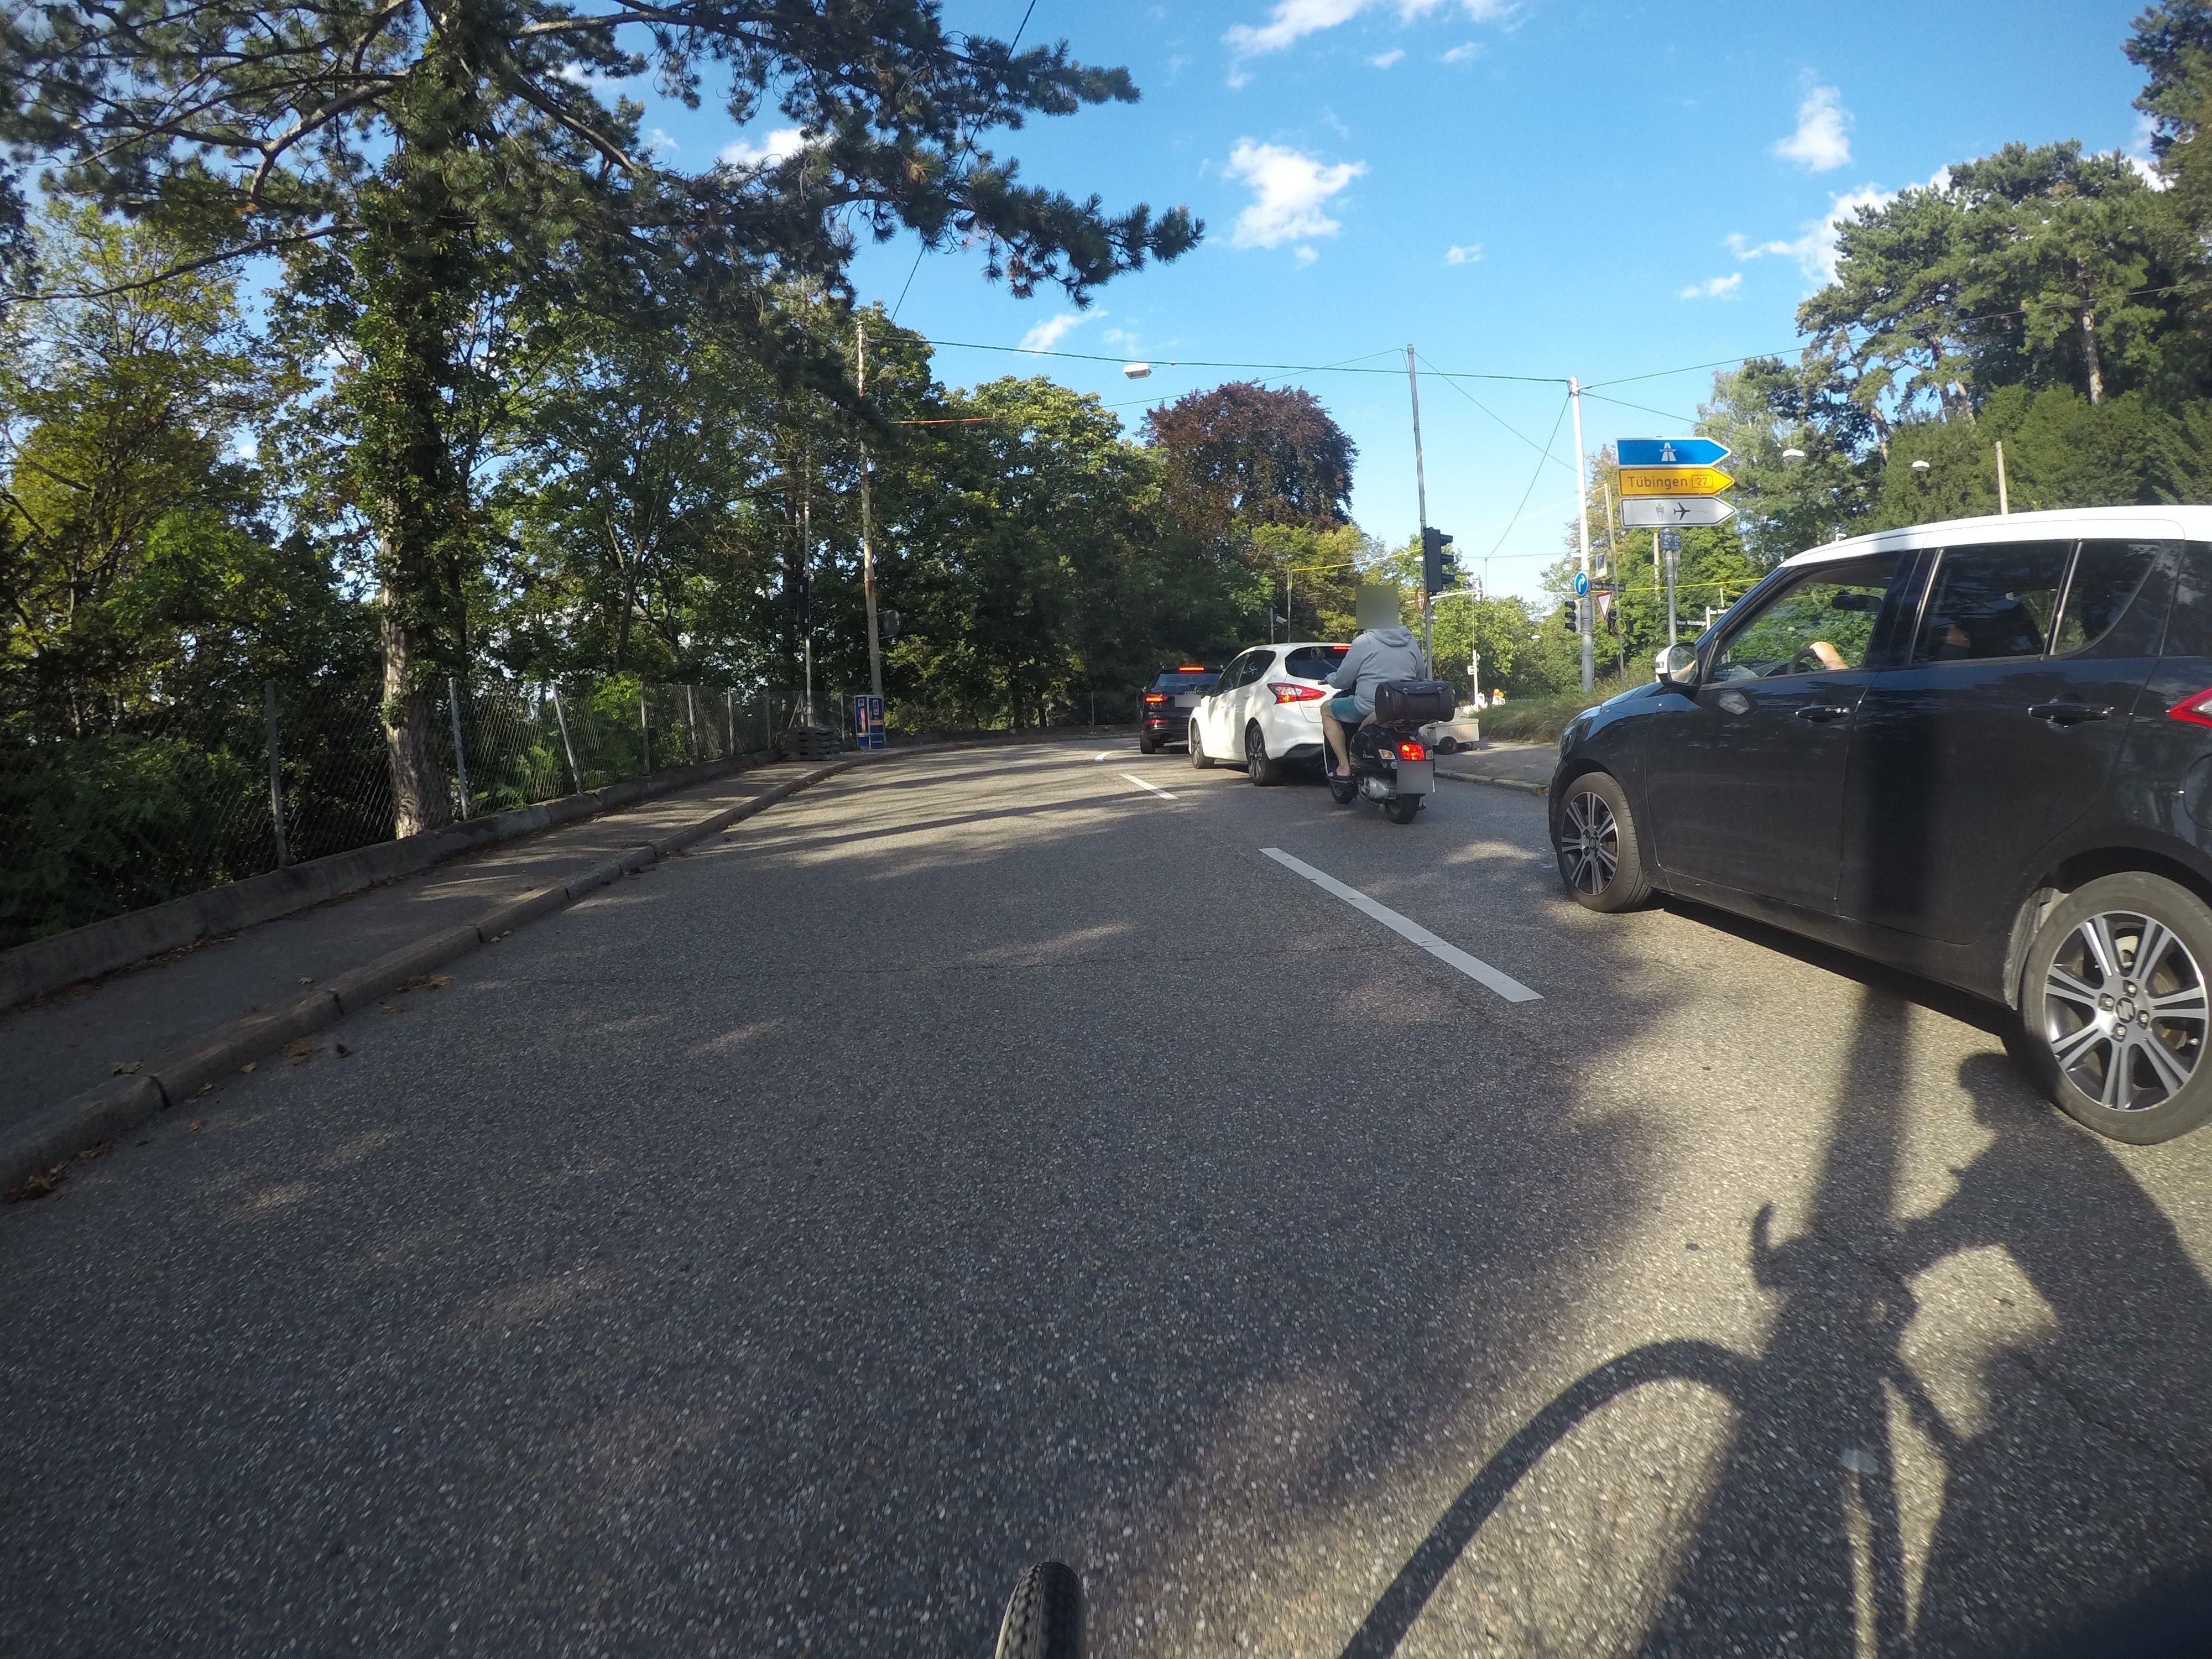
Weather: clear
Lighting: day
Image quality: good
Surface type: cycling surface
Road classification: secondary
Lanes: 2
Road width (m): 7
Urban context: urban centre
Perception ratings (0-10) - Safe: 7.19, Lively: 9.23, Beautiful: 8.77, Boring: 0.98, Depressing: 1.36, Wealthy: 5.08